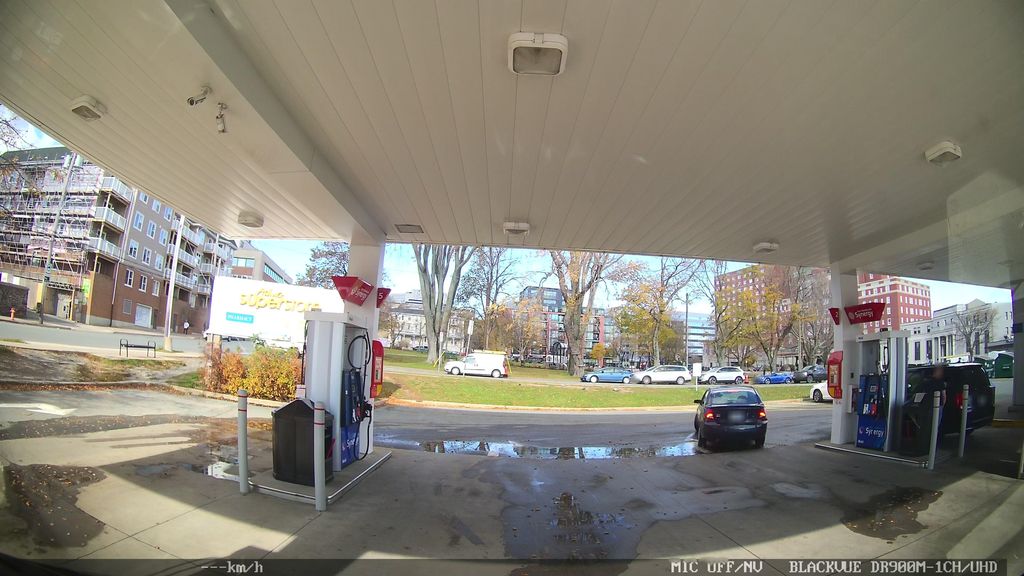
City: halifax